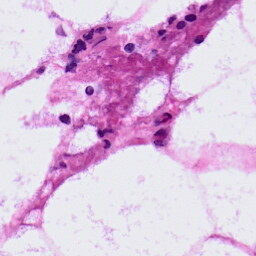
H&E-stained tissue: LymphNode